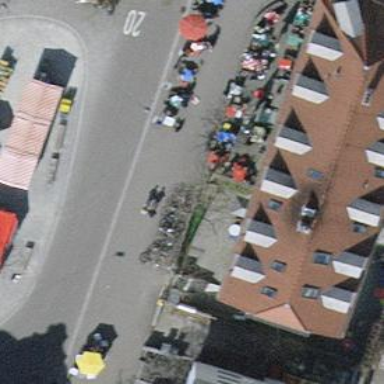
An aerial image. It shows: Bicycle parking area with bollards.